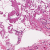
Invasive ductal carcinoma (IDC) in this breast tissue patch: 0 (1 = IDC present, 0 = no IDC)